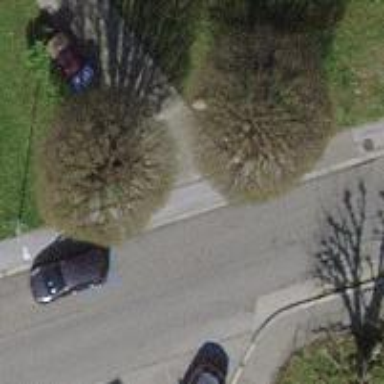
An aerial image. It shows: Bollard.